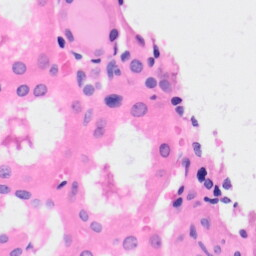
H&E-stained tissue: Kidney